Question: I am trying to modify a theme's functionality, but I've ran into a snag.
I need to track down what javascript function is setting up an 'add to cart' button click event, which is using ajax.
This is the page where I am trying to diagnose the issue...
<URL>
On the sidebar - when you click a purple add to cart button, it creates a success message that looks all screwed up in the side bar. This is because I copied some of the functionality from another part of the theme, and put it into a sidebar widget.
Now I need to isolate the function that is setting up this call.
I tried using the Chrome developer tools, using the breakpoints and it seems it traces the call between jQuery and some click tracker, I am guessing some analytic plugin.

How do I isolate the function that set the event up in the first place, so I can change the outcome.
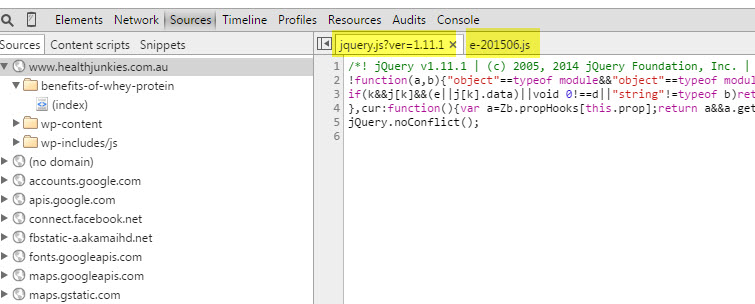
Answer: There's two ways:
1.) Use Chrome's (under Sources) to search for the element that the listener is being registered on (see answer <URL>.

2.) The tab under .